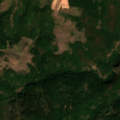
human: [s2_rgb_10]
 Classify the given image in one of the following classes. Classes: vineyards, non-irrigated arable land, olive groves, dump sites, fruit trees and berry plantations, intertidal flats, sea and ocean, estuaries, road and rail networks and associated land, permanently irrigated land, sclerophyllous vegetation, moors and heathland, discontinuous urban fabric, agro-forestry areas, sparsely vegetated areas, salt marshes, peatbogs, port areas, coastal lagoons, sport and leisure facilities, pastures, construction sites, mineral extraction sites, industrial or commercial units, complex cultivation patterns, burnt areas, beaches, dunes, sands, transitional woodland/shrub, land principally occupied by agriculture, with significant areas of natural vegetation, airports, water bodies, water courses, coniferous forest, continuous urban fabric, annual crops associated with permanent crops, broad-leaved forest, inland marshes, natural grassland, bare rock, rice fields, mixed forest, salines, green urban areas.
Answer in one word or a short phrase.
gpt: land principally occupied by agriculture, with significant areas of natural vegetation, broad-leaved forest, transitional woodland/shrub